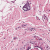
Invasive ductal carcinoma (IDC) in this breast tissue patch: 0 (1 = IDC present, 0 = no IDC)